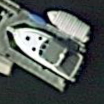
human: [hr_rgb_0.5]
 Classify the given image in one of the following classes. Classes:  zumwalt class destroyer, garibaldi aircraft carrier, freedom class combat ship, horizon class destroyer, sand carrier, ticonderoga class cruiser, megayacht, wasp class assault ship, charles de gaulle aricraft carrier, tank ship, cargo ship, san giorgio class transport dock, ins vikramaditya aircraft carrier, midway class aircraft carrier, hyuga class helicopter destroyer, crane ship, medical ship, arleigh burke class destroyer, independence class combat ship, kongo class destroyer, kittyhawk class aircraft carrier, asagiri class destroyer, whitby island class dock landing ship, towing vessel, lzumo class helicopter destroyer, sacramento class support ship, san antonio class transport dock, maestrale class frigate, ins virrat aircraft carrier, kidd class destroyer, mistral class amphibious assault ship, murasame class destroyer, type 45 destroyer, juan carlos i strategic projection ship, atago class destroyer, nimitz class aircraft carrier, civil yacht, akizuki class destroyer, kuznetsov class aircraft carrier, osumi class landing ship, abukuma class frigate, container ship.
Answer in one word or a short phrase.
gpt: Civil yacht